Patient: sex M, age 65
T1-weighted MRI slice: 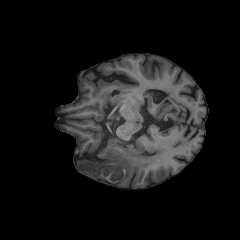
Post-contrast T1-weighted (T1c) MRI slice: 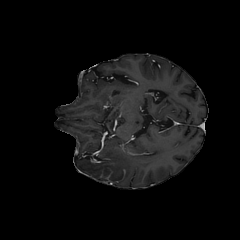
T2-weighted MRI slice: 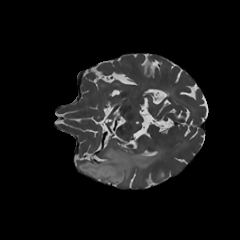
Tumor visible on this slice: yes
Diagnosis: Astrocytoma, IDH-mutant
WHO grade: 2